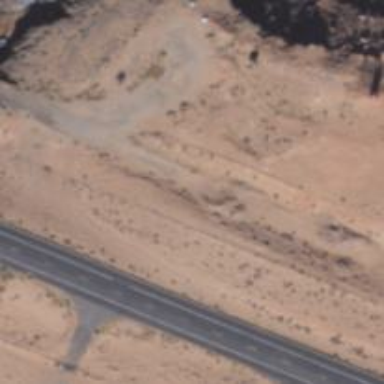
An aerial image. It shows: Track road.